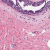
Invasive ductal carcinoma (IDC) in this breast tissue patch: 1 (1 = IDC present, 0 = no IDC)